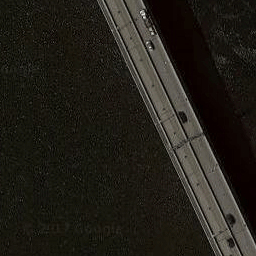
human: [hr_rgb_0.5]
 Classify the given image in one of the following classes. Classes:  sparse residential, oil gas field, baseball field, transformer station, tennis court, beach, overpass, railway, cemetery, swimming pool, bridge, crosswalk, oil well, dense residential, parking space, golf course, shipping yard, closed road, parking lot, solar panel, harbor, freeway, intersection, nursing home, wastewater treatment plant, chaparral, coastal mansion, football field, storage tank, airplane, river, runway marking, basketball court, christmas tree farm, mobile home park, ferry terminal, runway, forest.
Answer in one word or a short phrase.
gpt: bridge